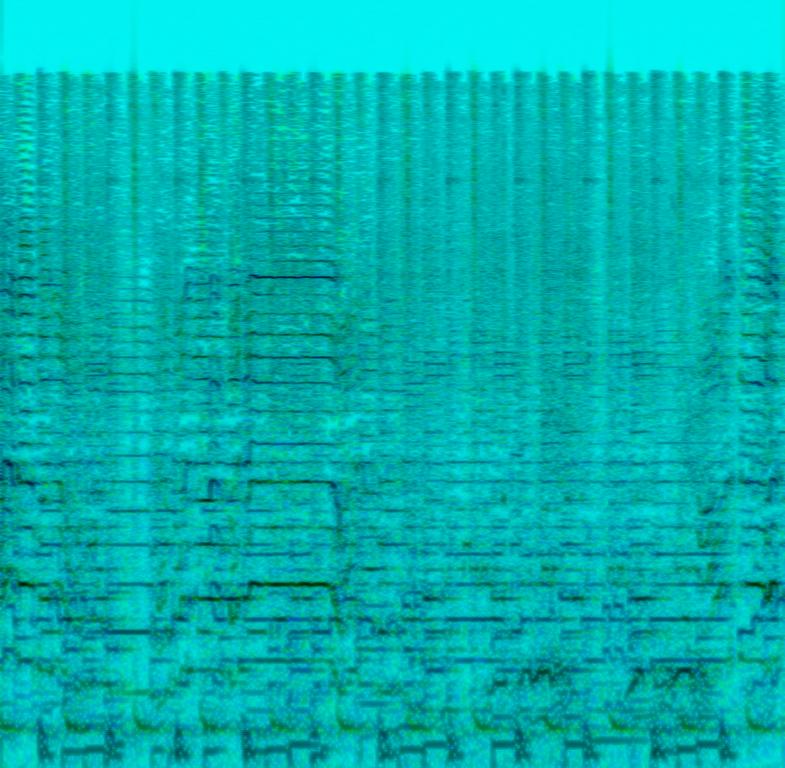
This is an Ethiopian traditional music piece. There is a female vocalist singing in a crying-like manner through the use of autotune. There are traditional Ethiopian instruments such as washing and masenqo in the melodic background. The rhythm is being played by the percussion. There is an atmosphere of mourning in this piece. This piece could be used in the soundtrack of an Ethiopian drama movie.